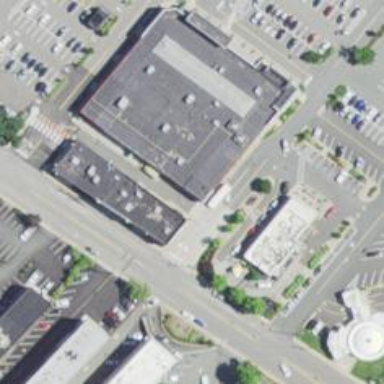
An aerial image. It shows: Fitness centre on leisure land.